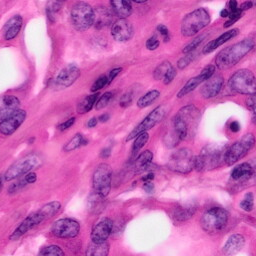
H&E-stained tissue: Pancreatic